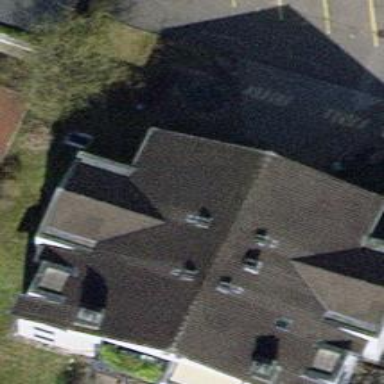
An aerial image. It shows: Gabled roof apartment building with grey rooftop.